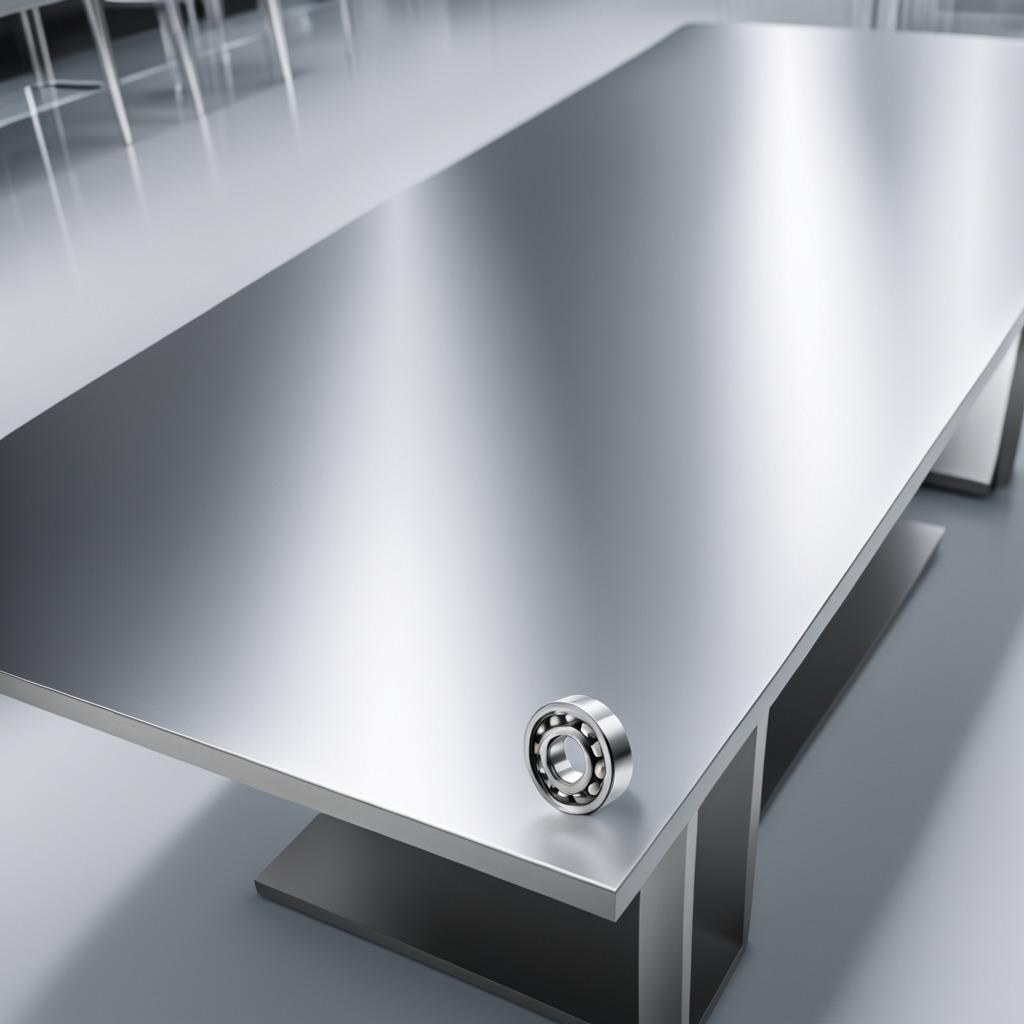
A metal ball bearing is lying on the stainless steel table in a high-end prototyping lab.